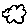
Label: cloud